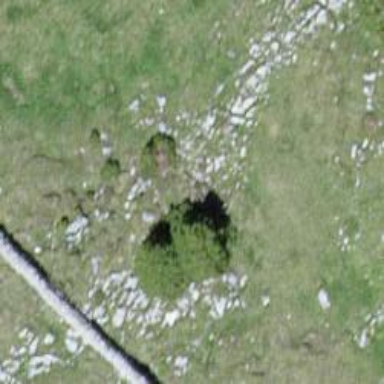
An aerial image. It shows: Needle-leaved tree in nature.